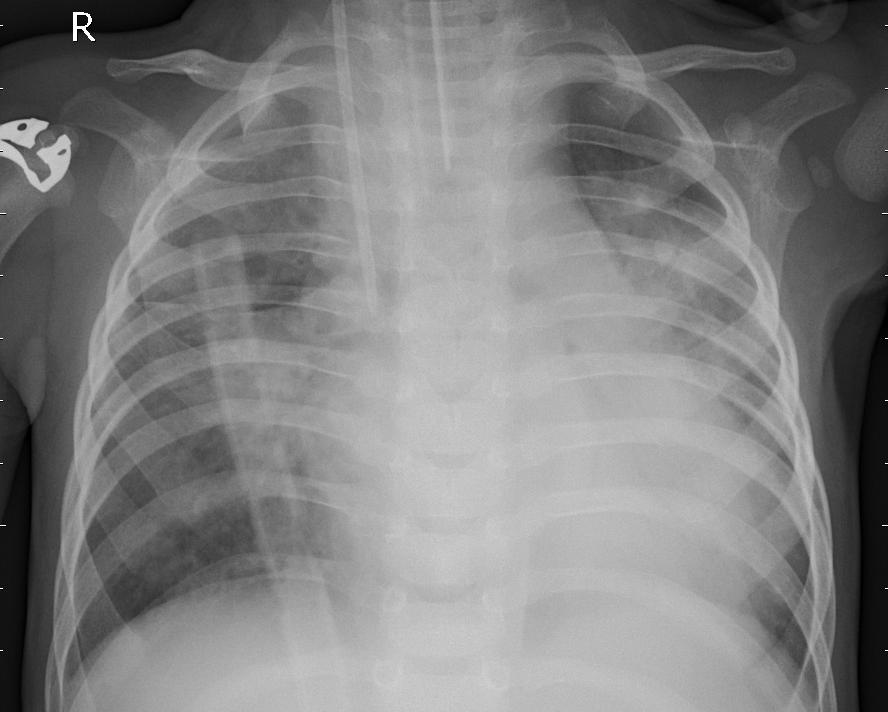
Diagnosis: PNEUMONIA